Aerial crown-view tile of a tropical tree (Barro Colorado Island, Panama), acquired 20250512:
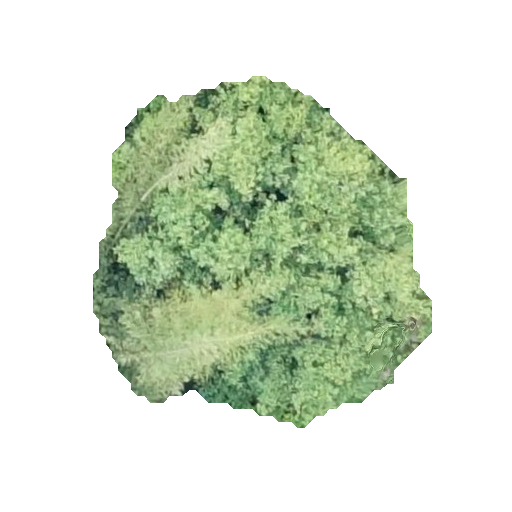
Species: Hieronyma alchorneoides
GBIF accepted scientific name: Hieronyma alchorneoides
Crown area: 128.614 m²